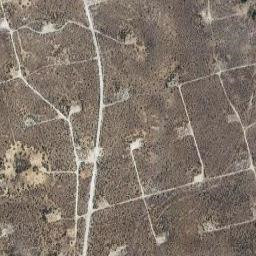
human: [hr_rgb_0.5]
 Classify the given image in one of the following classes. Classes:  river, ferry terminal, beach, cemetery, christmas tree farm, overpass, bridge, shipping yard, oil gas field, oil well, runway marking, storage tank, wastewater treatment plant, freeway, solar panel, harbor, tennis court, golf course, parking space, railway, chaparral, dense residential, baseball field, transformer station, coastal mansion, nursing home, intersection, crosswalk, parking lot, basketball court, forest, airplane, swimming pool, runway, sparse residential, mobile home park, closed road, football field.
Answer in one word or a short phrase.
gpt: oil gas field